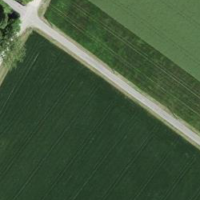
EUNIS habitat code: 25
Species observed at this site:
Prunus padus